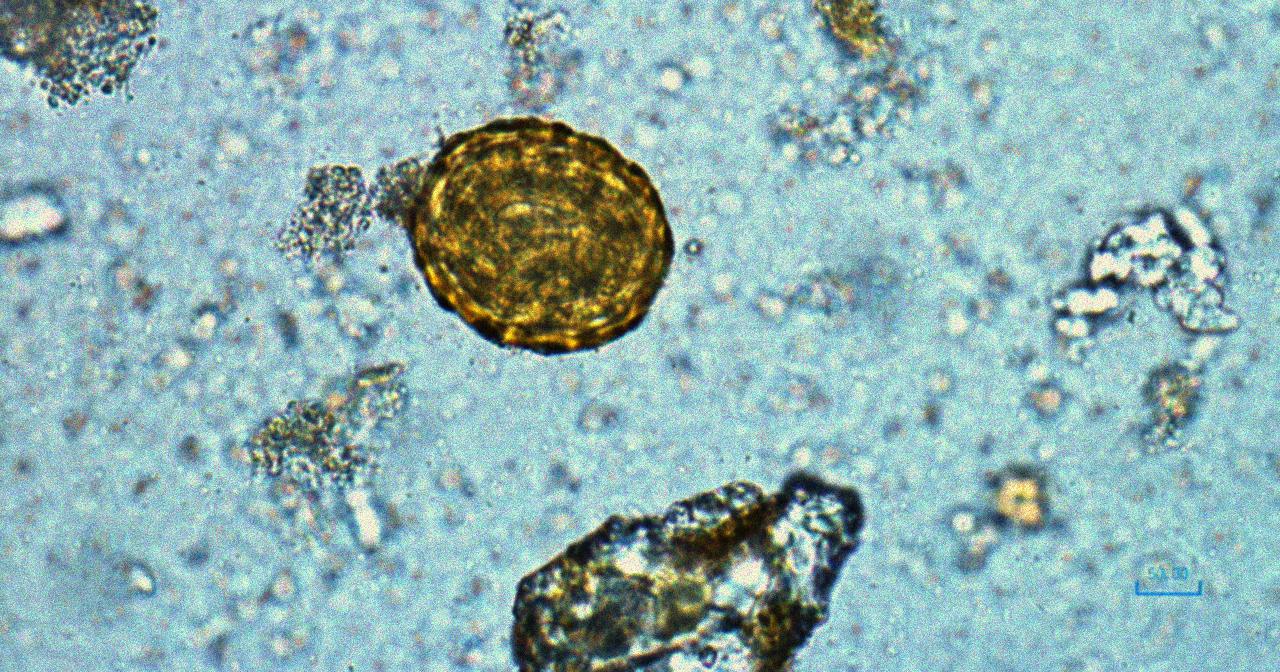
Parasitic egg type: Ascaris lumbricoides